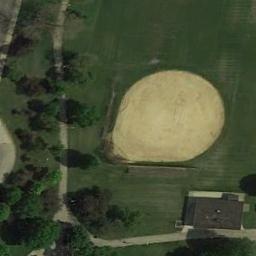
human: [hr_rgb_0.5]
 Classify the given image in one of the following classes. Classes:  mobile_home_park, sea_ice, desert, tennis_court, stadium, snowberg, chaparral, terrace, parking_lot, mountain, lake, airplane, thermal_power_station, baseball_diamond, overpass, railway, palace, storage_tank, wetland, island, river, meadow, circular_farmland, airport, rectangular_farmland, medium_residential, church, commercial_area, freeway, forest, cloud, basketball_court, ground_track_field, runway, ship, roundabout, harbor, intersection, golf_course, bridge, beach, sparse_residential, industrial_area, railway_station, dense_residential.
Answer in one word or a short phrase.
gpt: baseball_diamond